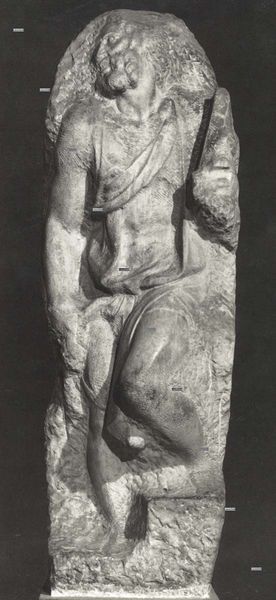
Titel: Hl. Matthäus
Künstler: Michelangelo
Institution: Florenz, Galleria dell’ Accademia
Schlagwörter: fuß, hand, kopf, mann, umhang, weiß, frau, grau, haar, marmor, profil, schwarz, tuch, bart, hemd, arm, falten, mensch, sockel, stein, hals, gewand, mantel, skulptur, statue, beine, relief, bein, muskeln, plastik, plinthe, knie, foto, fotografie, rechtecke, buch, torso, schwarzweiß, römer, diagonal, heiligenschein, halbprofil, muskel, undeutlich, unfertig, standbild, bildhauer, kopfdrehung, torsso, tors